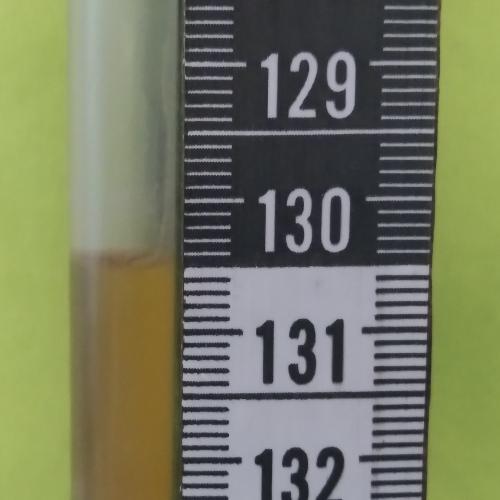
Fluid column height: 130.4 cm